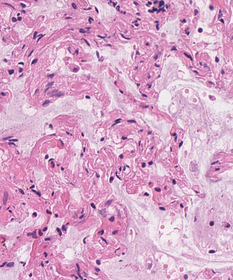
Tumor epithelial tissue: no
Tumor-associated stroma tissue: no
Normal tissue: yes